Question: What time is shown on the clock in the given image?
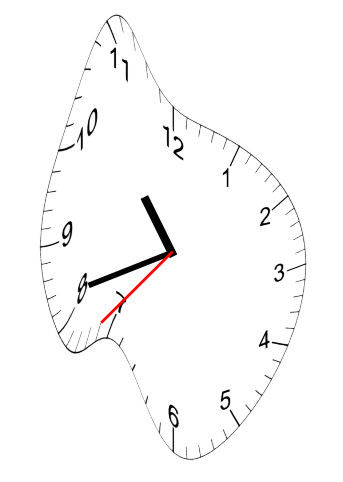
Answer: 10:41:37